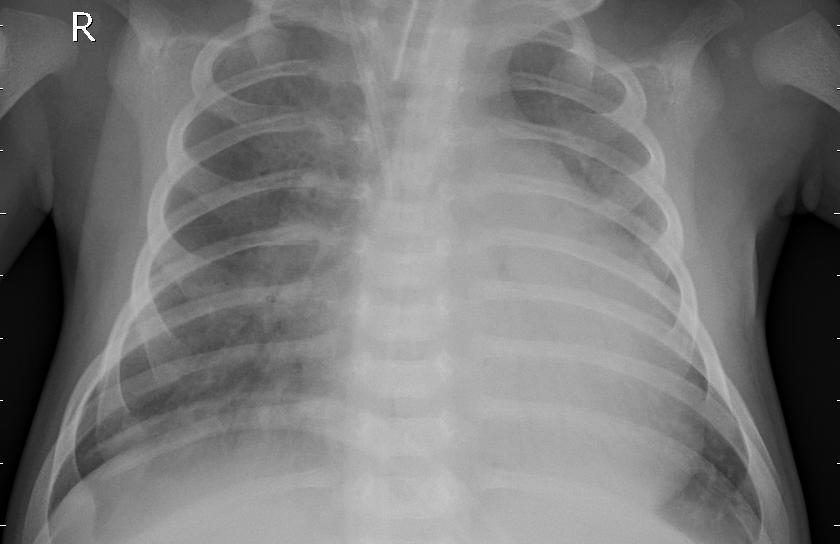
Diagnosis: PNEUMONIA